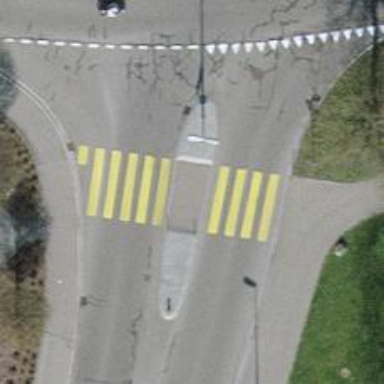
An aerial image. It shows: Footway with asphalt surface and crossing.